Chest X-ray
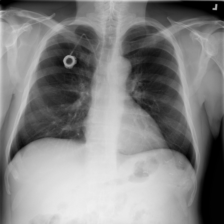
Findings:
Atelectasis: negative
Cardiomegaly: negative
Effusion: negative
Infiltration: negative
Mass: negative
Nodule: negative
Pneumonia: negative
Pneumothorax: negative
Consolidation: negative
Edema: negative
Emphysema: negative
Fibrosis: negative
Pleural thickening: negative
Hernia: negative